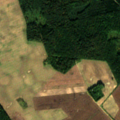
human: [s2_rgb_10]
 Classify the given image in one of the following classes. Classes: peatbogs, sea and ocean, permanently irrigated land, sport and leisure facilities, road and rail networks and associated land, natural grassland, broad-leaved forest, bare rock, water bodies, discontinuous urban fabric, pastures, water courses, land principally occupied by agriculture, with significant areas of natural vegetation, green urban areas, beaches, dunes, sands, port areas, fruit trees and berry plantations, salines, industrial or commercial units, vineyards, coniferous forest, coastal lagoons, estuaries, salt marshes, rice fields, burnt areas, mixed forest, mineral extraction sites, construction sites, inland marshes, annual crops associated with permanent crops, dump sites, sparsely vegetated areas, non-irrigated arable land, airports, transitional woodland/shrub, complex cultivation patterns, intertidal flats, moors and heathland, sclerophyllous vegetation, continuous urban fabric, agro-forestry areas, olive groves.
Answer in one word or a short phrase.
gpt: non-irrigated arable land, broad-leaved forest